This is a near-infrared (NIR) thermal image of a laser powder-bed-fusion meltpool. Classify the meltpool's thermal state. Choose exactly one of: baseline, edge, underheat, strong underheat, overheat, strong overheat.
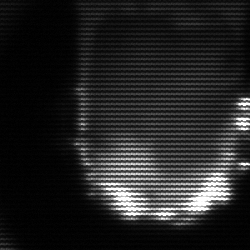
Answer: baseline